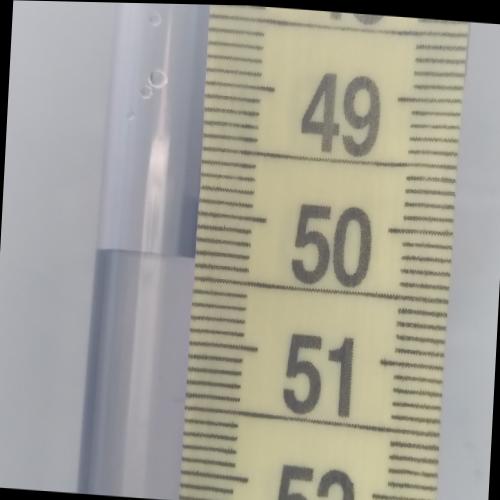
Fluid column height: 50.4 cm